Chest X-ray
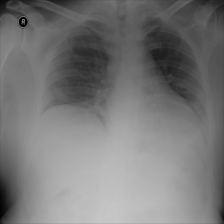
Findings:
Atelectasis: positive
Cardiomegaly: negative
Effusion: negative
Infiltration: positive
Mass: negative
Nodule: negative
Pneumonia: negative
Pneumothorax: negative
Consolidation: negative
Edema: negative
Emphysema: negative
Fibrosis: negative
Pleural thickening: negative
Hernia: negative